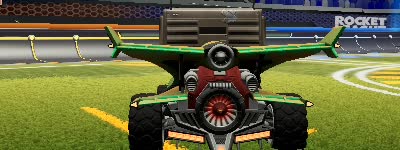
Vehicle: aftershock